Field crop: tomato
Growth stage: 1
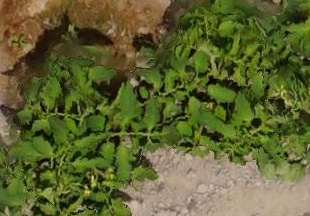
Species: tomato